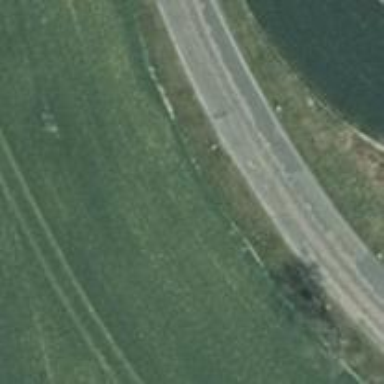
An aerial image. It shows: Secondary road with asphalt surface.